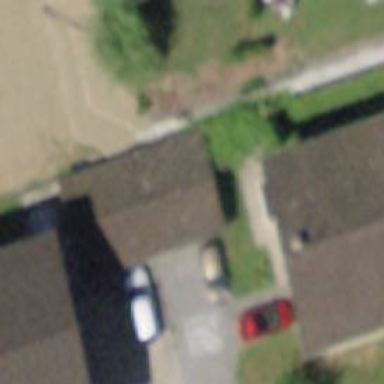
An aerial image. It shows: Garage building.